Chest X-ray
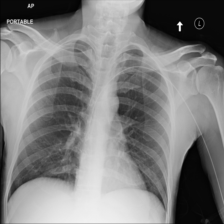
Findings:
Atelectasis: negative
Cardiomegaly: negative
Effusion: negative
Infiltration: negative
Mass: negative
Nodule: negative
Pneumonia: negative
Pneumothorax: negative
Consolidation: negative
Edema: negative
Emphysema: negative
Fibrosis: negative
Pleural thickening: negative
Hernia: negative